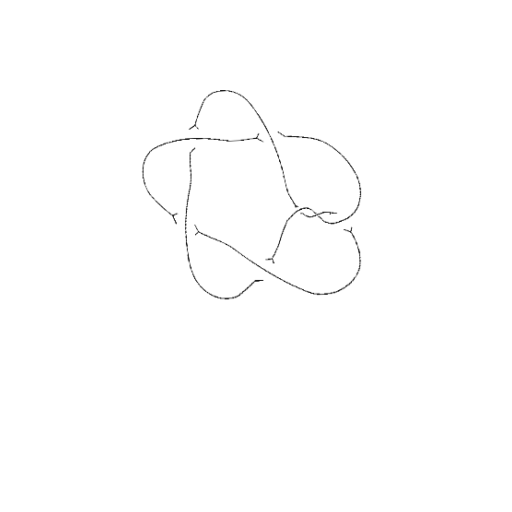
Crossing number: 7